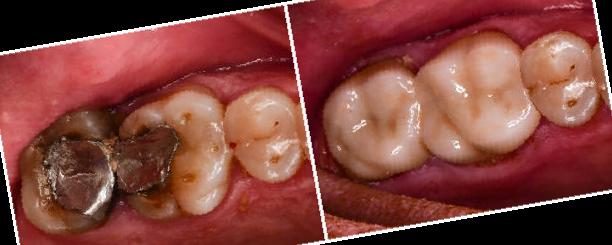
Condition: Gingivitis